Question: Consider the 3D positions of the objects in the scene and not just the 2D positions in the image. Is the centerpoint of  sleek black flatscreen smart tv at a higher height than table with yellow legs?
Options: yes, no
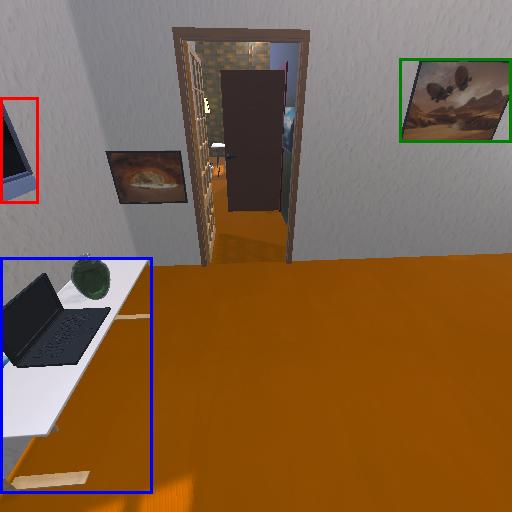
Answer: yes